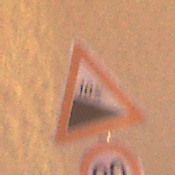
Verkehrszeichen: Gefaelle10
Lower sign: Geschwindigkeit80
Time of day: Night
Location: Outdoor (Urban)
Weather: Clear
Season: NotSpecified
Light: Artificial